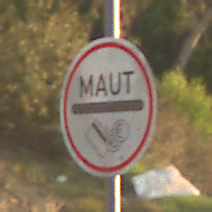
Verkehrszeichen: MautflichtigeStrecke
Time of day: SunriseSunset
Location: Outdoor (Nature)
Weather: PartlyCloudy
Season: NotSpecified
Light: Natural